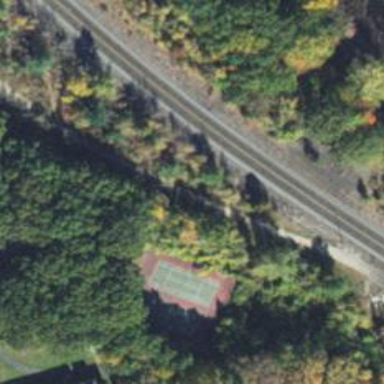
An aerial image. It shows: Disused railway siding.